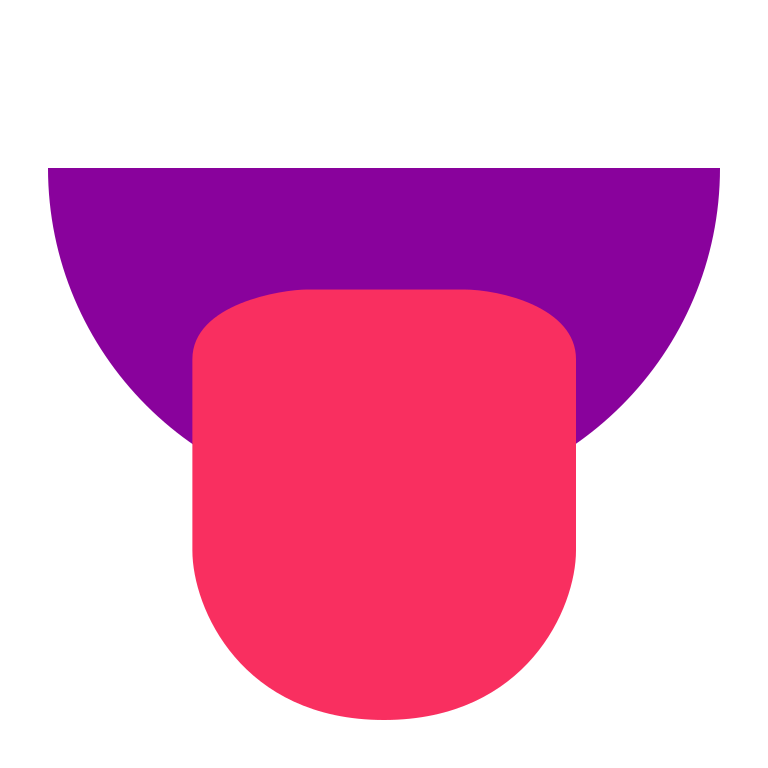
tongue flat